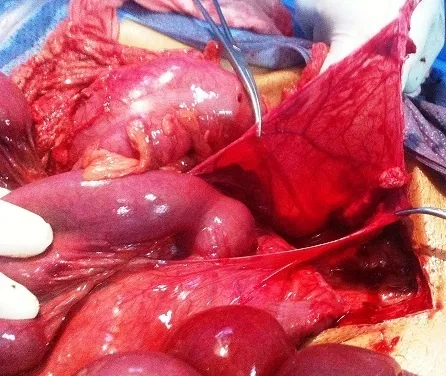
Paraduodenal hernia sac opened and the bowel reduced from it.
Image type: medical_photograph (other_medical_photograph)